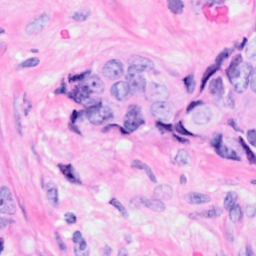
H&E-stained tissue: Breast